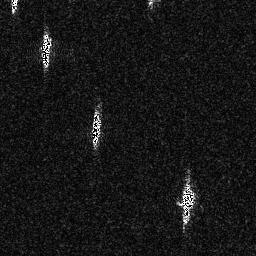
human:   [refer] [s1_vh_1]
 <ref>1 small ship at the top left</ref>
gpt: <box>[[15, 12, 20, 26, 0]]</box>